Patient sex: F
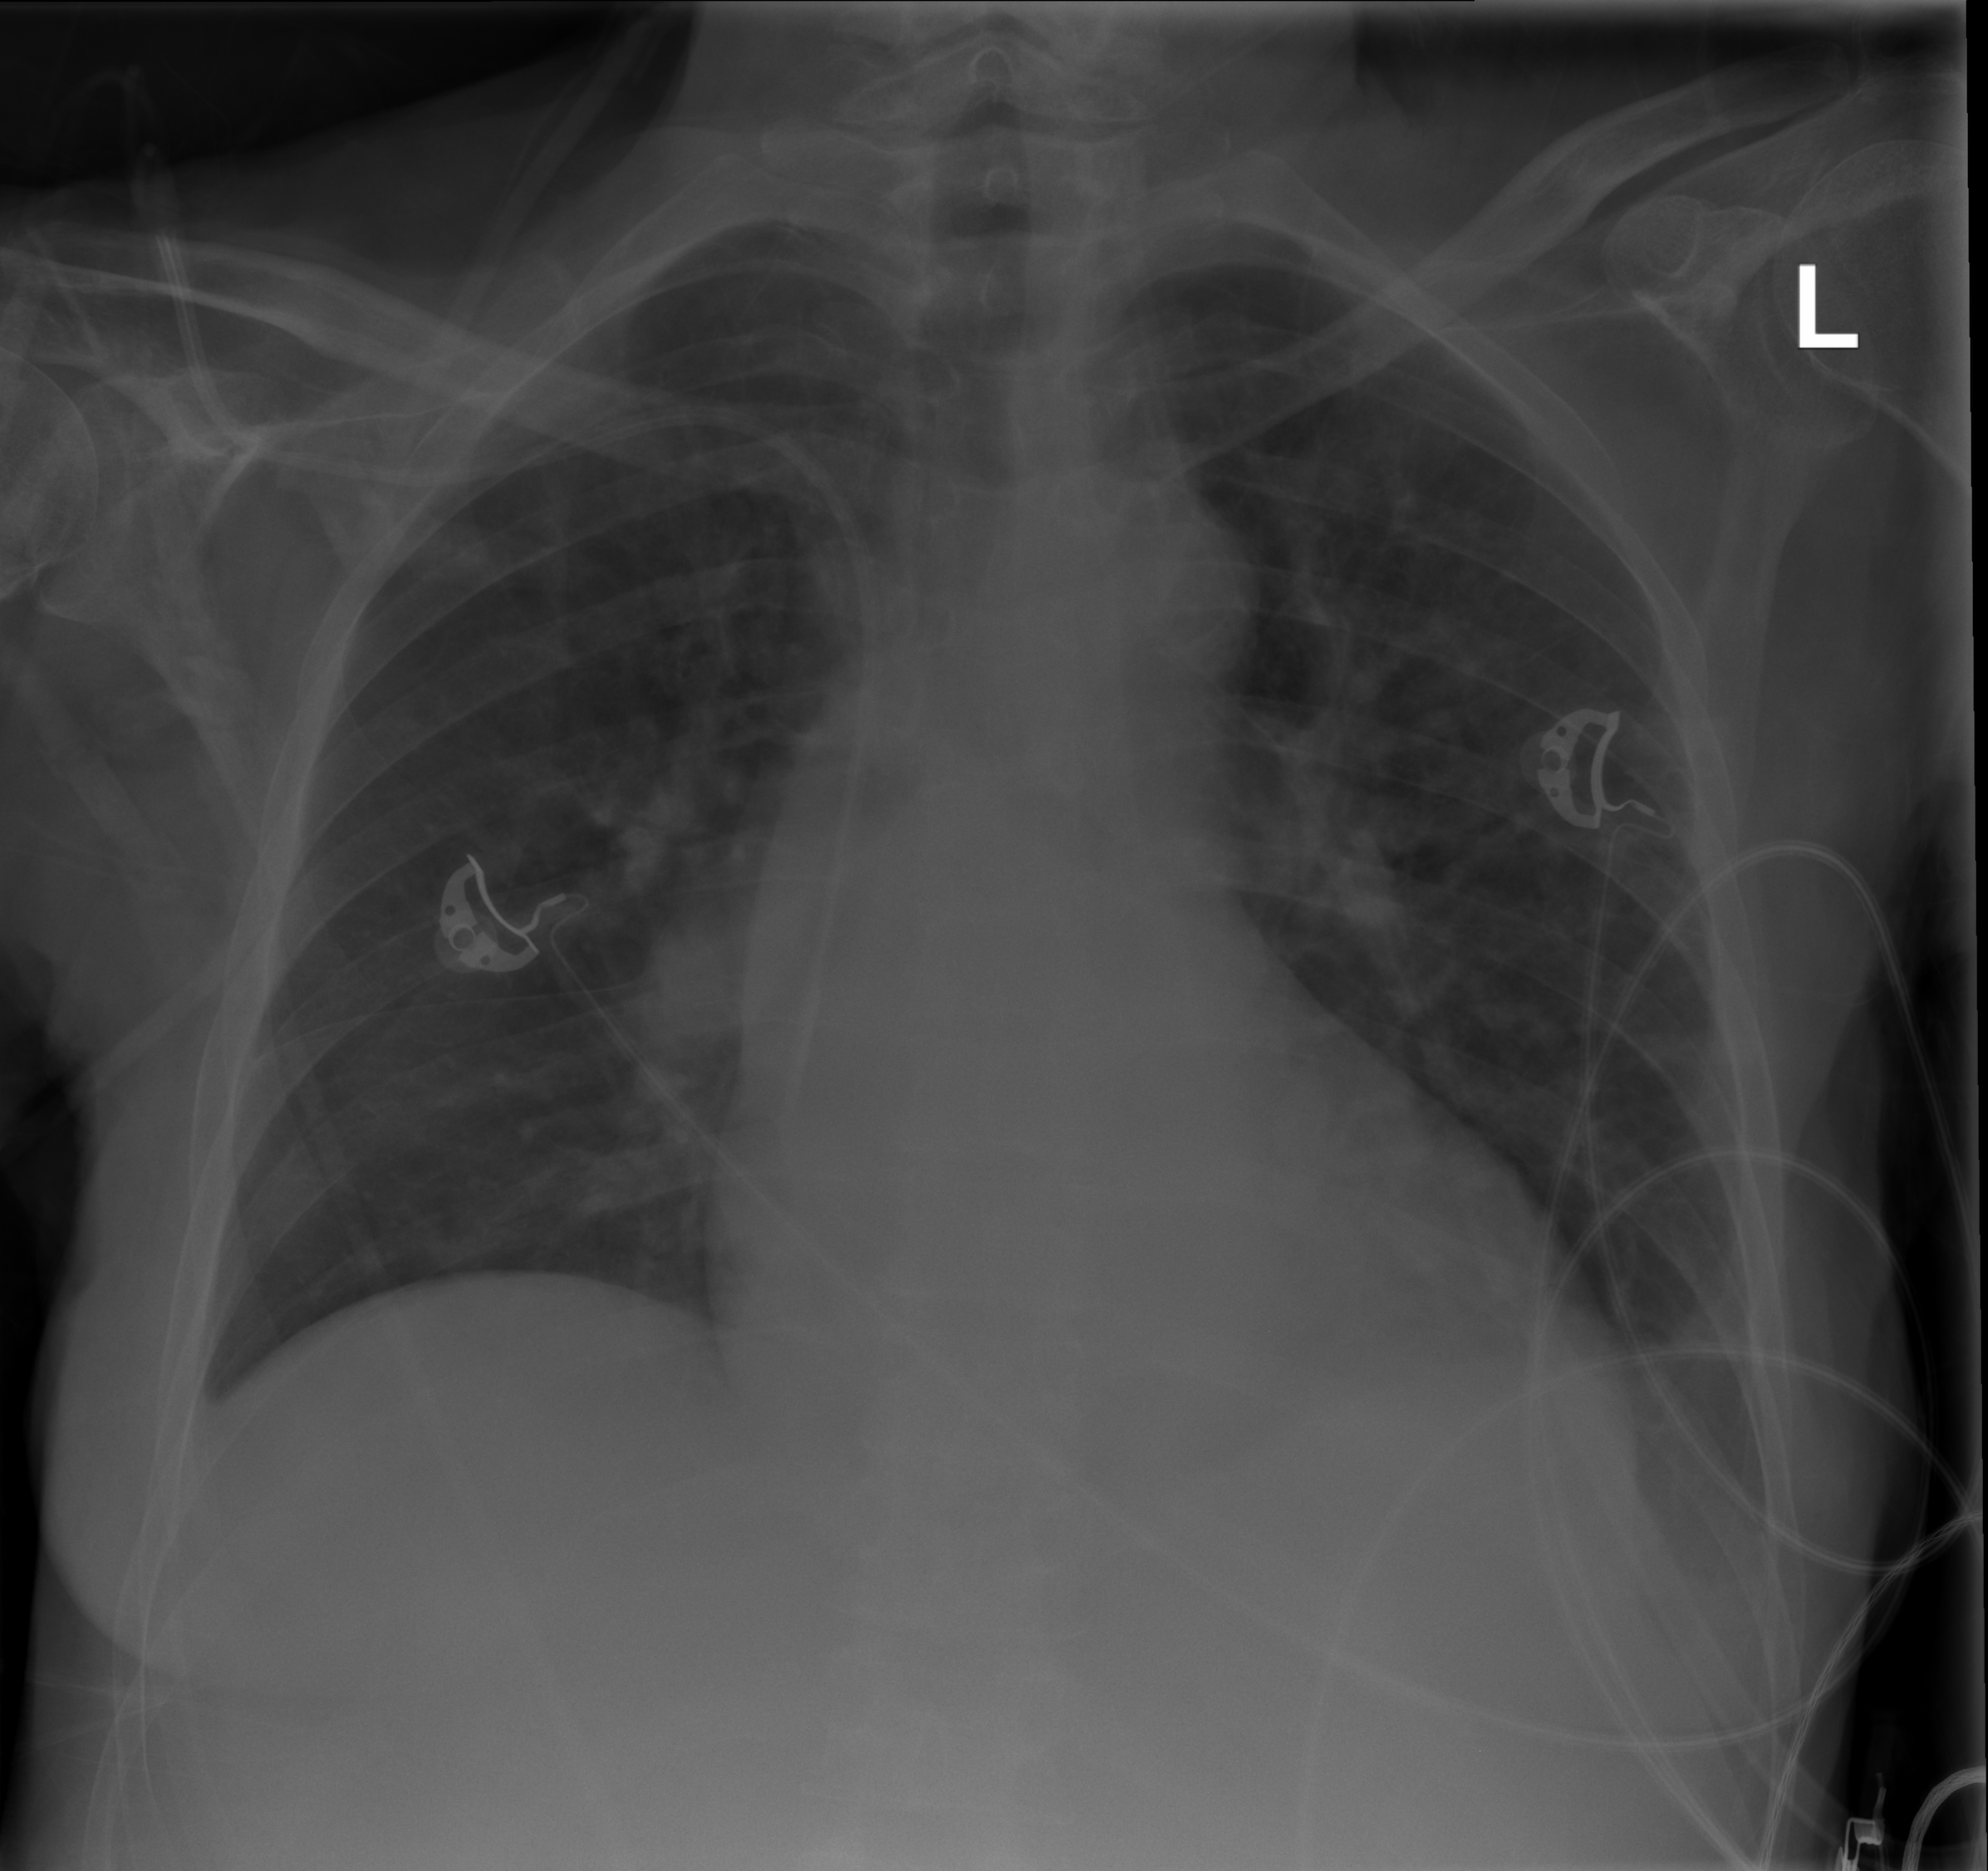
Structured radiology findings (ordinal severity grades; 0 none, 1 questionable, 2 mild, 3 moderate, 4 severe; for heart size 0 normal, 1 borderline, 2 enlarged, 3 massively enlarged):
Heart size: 1
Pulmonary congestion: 0
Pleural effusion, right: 0
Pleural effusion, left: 2
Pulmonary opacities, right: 0
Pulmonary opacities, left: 0
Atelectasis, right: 0
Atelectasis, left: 0